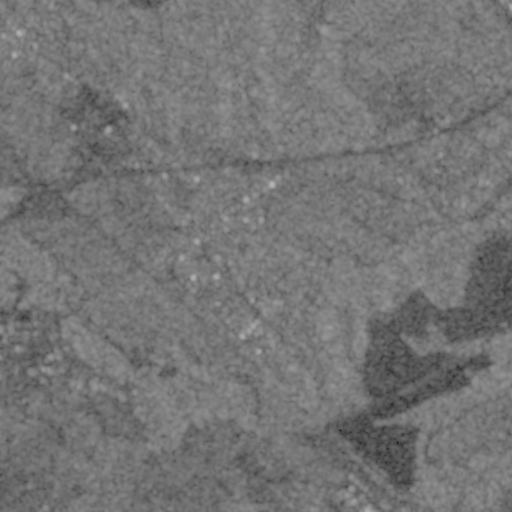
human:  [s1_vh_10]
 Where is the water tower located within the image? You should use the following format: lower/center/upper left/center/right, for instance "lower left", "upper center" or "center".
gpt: The water tower is located in the upper right of the image.
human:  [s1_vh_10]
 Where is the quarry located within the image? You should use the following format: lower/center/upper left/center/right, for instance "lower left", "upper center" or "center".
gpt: There is no quarry in the image.

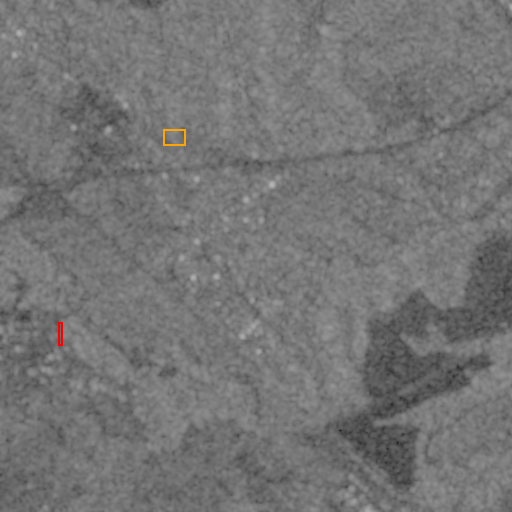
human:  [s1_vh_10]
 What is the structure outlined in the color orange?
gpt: The structure outlined in orange is a park.
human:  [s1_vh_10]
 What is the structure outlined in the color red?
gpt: The structure outlined in red is a parking lot.
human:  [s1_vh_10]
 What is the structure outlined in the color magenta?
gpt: There is no magenta outline.